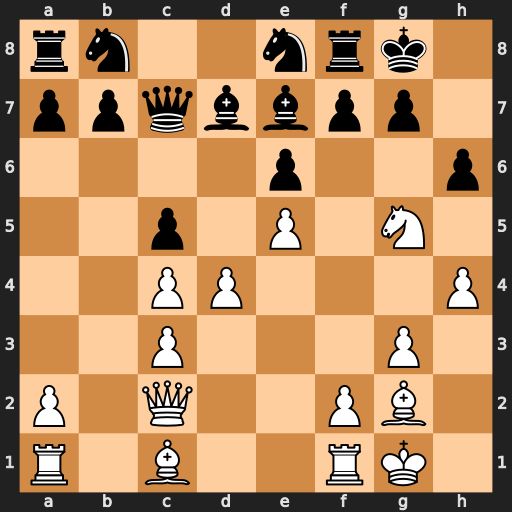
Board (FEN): rn2nrk1/ppqbbpp1/4p2p/2p1P1N1/2PP3P/2P3P1/P1Q2PB1/R1B2RK1
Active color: w
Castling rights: -
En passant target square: -
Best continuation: Qh7#